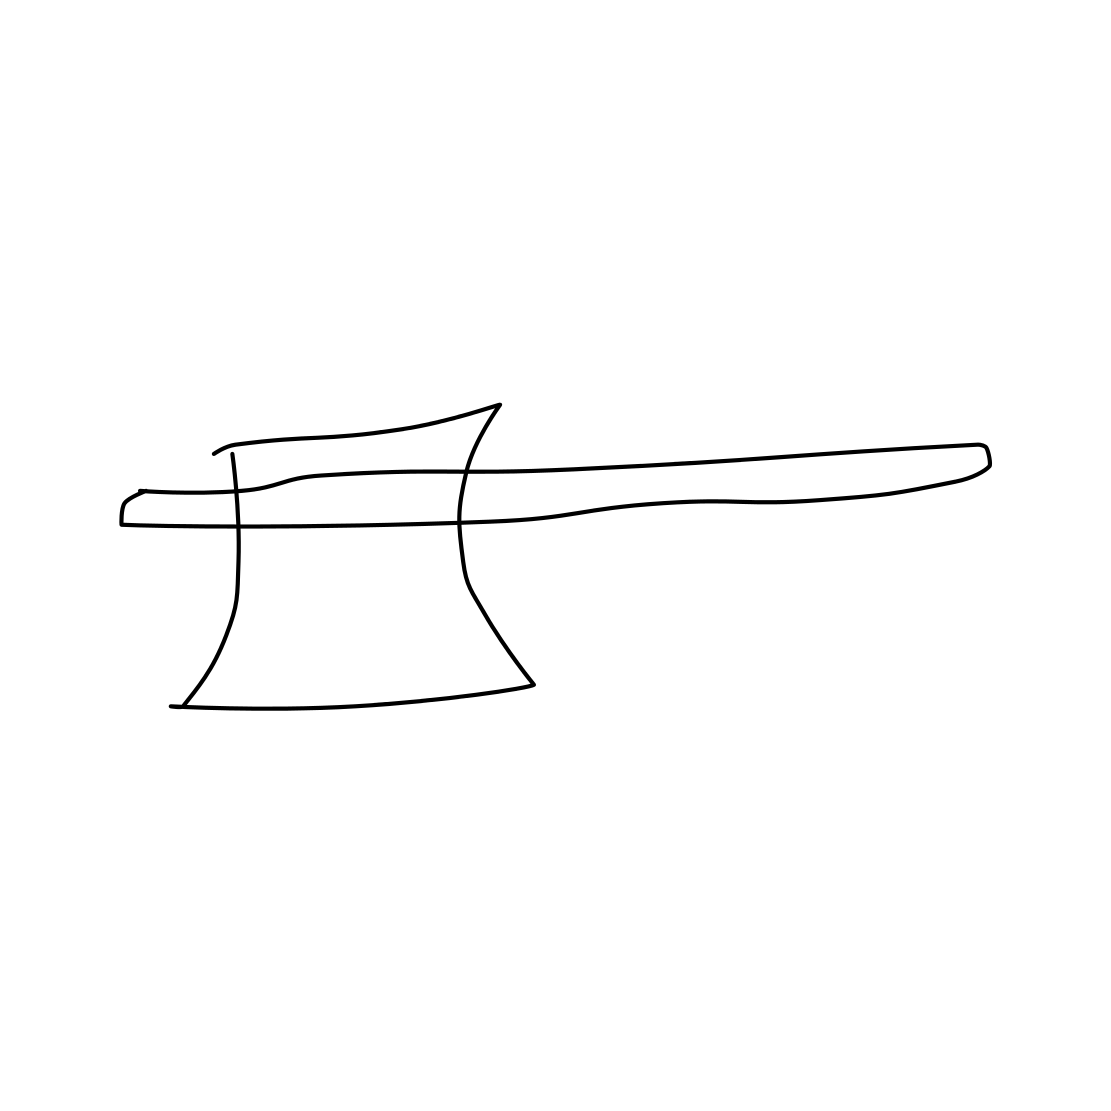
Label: axe